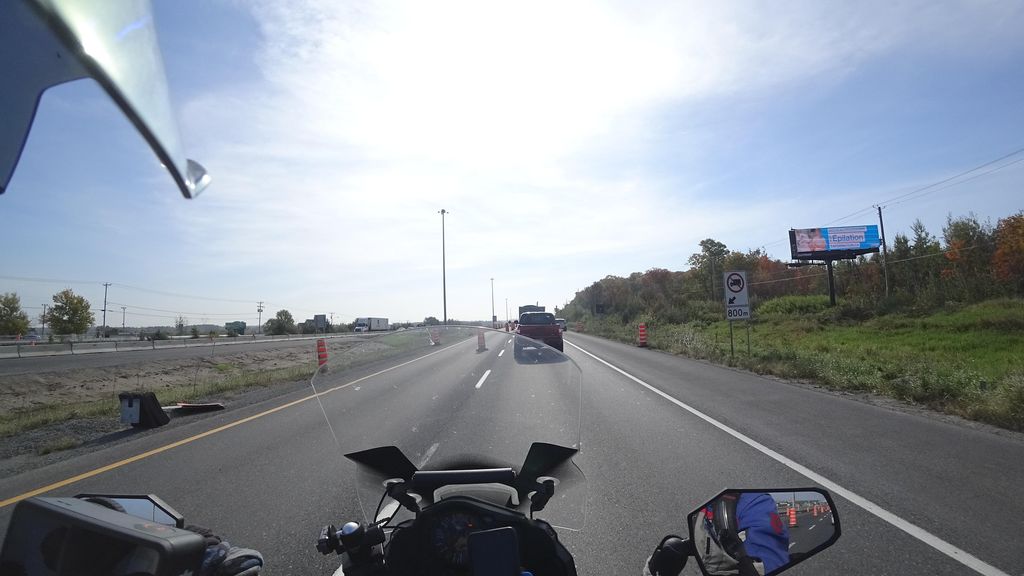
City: quebec_city